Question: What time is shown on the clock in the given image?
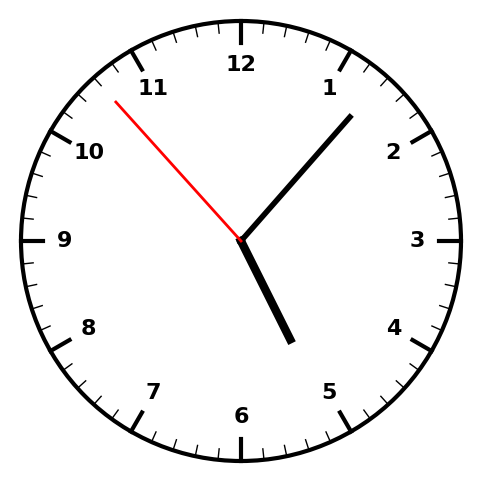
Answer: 05:06:53